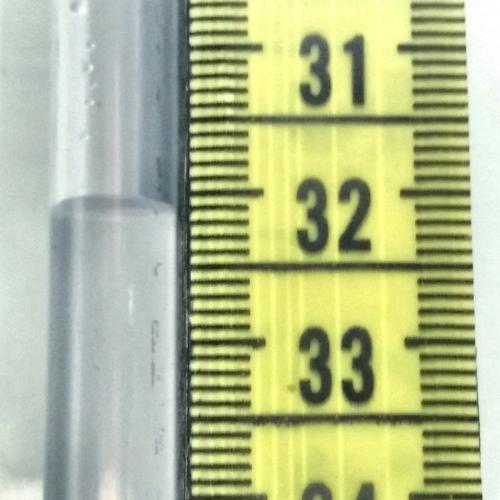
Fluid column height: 32.1 cm